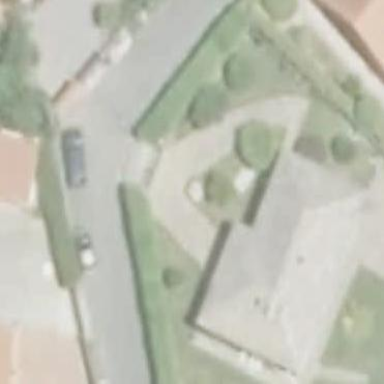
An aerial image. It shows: Simple house.